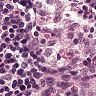
Metastatic tissue present: no